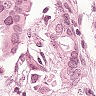
Metastatic tissue present: yes